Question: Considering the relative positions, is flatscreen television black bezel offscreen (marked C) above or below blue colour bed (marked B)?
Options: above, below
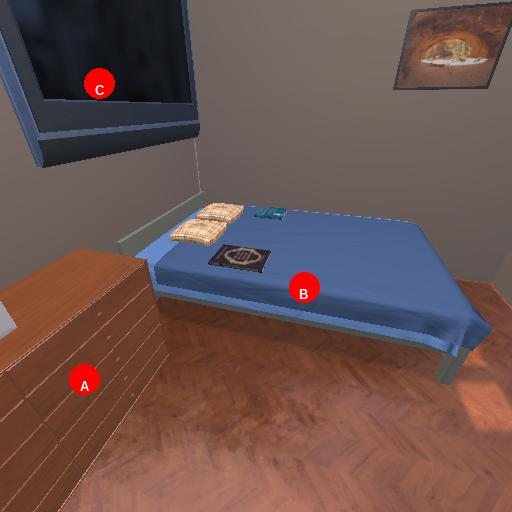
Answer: above